Aerial crown-view tile of a tropical tree (Barro Colorado Island, Panama), acquired 20250915:
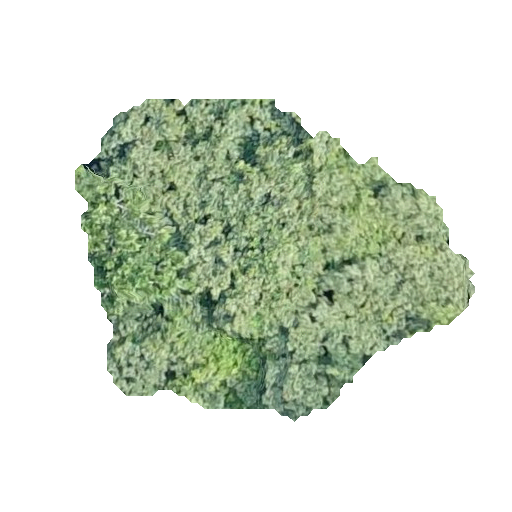
Species: Apeiba membranacea
GBIF accepted scientific name: Apeiba membranacea
Crown area: 129.706 m²